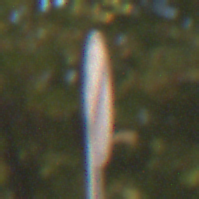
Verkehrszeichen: EndeSaemtlicherBegrenzungen
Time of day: MorningAfternoon
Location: Outdoor (Nature)
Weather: Clear
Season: Summer
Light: Natural